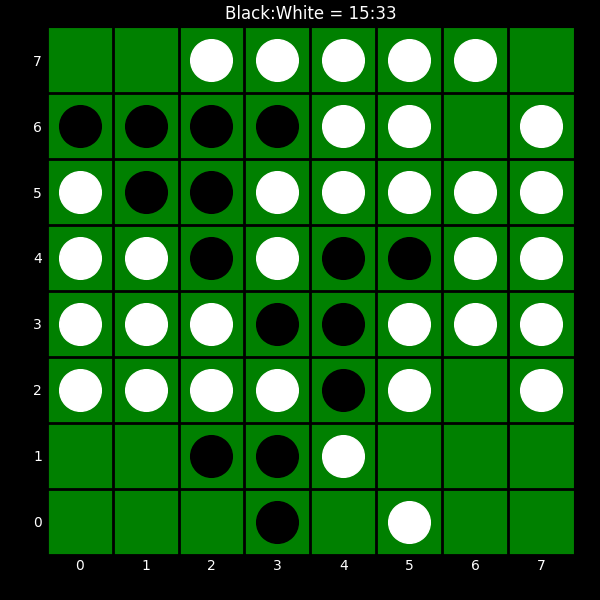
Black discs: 15
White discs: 33